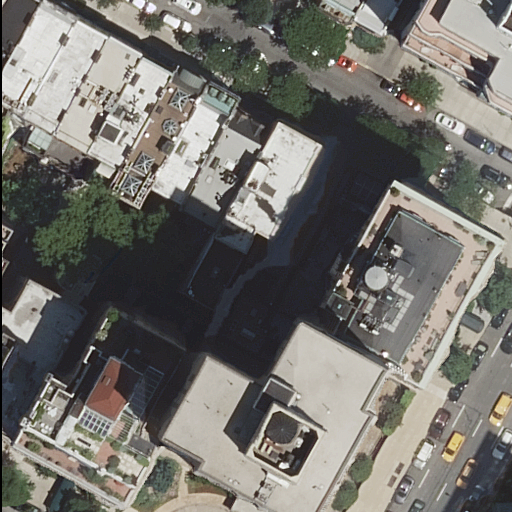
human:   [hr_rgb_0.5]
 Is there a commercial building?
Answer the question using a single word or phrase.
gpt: no

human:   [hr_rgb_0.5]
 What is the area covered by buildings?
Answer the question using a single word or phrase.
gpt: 4261m2

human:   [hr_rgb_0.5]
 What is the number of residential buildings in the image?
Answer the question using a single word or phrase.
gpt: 18

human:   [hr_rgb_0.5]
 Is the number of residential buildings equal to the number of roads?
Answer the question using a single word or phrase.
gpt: no

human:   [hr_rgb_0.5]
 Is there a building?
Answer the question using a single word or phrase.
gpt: yes

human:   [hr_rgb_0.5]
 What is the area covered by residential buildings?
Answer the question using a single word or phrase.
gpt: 4261m2

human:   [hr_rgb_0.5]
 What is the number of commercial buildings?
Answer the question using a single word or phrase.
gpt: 0

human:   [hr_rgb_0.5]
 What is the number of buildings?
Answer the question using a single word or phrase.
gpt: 18

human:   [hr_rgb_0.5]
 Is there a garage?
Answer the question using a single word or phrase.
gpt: no

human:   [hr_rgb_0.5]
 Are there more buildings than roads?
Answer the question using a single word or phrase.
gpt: yes

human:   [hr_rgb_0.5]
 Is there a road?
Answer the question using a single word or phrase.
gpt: yes

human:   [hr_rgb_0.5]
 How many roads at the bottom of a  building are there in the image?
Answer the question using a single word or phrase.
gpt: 2

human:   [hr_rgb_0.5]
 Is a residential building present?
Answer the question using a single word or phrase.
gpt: yes

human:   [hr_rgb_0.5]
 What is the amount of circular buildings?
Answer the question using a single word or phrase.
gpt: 0

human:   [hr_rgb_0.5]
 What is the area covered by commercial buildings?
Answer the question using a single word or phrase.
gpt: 0m2

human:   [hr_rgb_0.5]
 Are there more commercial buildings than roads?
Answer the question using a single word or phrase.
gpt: no

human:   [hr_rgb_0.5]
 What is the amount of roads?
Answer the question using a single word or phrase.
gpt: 2

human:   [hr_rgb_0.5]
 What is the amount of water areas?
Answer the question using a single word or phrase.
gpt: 0

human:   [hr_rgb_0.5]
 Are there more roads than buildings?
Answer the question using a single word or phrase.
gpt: no

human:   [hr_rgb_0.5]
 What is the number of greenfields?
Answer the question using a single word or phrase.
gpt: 0

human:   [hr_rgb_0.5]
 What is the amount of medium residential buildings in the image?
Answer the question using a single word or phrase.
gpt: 12

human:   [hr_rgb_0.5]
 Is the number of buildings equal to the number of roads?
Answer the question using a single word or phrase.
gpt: no

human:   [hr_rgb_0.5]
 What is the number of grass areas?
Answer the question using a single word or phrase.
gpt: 0

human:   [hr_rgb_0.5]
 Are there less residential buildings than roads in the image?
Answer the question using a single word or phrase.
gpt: no

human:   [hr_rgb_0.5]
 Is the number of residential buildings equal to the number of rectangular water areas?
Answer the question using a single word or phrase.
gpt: no

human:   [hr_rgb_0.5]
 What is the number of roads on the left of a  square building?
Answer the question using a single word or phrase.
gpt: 0

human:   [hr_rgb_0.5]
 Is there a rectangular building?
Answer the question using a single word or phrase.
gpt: yes

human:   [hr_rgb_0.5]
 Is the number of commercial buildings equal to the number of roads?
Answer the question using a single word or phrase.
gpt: no

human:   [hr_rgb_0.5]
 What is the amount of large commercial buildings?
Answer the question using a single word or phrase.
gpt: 0

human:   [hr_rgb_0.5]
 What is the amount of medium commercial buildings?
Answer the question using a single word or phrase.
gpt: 0

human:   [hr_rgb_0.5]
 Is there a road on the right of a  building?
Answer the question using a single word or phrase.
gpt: yes

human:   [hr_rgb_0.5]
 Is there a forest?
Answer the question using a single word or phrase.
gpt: no

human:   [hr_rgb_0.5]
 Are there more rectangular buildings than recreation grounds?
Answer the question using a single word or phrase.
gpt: yes

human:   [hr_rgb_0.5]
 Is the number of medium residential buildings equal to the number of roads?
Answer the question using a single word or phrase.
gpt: no

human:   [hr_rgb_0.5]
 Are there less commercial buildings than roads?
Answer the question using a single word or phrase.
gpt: yes

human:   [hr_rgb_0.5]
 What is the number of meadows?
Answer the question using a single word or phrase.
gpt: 0

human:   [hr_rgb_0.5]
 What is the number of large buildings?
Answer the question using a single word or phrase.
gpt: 2

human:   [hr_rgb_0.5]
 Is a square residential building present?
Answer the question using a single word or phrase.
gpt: no

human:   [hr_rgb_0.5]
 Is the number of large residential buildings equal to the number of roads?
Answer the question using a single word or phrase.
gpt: yes

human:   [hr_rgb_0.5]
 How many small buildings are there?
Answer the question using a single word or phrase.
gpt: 4

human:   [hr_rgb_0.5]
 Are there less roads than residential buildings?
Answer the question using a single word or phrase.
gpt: yes

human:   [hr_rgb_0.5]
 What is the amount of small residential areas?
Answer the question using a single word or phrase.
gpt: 0

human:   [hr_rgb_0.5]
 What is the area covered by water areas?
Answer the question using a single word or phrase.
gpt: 0m2

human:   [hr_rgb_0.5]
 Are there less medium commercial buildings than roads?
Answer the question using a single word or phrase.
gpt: yes

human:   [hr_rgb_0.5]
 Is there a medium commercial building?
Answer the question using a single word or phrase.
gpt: no

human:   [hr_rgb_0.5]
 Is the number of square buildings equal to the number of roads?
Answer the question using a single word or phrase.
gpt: no

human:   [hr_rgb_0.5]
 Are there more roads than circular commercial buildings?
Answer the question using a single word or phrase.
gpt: yes

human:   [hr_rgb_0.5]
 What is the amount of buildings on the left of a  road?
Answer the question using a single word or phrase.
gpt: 16

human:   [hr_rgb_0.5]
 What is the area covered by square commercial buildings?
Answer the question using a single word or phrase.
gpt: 0m2

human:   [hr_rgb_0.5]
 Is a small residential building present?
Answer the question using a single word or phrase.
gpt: yes

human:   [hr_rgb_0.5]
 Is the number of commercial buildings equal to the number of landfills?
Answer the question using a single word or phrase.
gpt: yes

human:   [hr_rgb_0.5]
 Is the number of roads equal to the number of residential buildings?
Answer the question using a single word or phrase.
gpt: no

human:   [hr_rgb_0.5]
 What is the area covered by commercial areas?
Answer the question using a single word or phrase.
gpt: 0m2

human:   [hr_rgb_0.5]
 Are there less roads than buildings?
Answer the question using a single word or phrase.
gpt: yes

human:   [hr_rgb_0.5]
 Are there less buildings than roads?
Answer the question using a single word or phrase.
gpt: no

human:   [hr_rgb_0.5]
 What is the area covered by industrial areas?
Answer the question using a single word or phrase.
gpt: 0m2

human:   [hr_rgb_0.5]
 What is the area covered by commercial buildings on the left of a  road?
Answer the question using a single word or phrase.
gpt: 0m2

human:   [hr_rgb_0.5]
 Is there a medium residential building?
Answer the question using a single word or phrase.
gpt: yes

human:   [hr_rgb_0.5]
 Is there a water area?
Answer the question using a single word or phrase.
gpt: no

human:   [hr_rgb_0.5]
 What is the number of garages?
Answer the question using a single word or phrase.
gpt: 0

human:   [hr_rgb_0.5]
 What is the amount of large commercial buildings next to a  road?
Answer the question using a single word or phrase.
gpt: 0

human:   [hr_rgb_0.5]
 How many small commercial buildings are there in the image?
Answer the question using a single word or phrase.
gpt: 0

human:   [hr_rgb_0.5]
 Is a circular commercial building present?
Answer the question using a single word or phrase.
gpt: no

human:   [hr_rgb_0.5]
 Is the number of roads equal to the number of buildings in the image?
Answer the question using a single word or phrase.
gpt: no